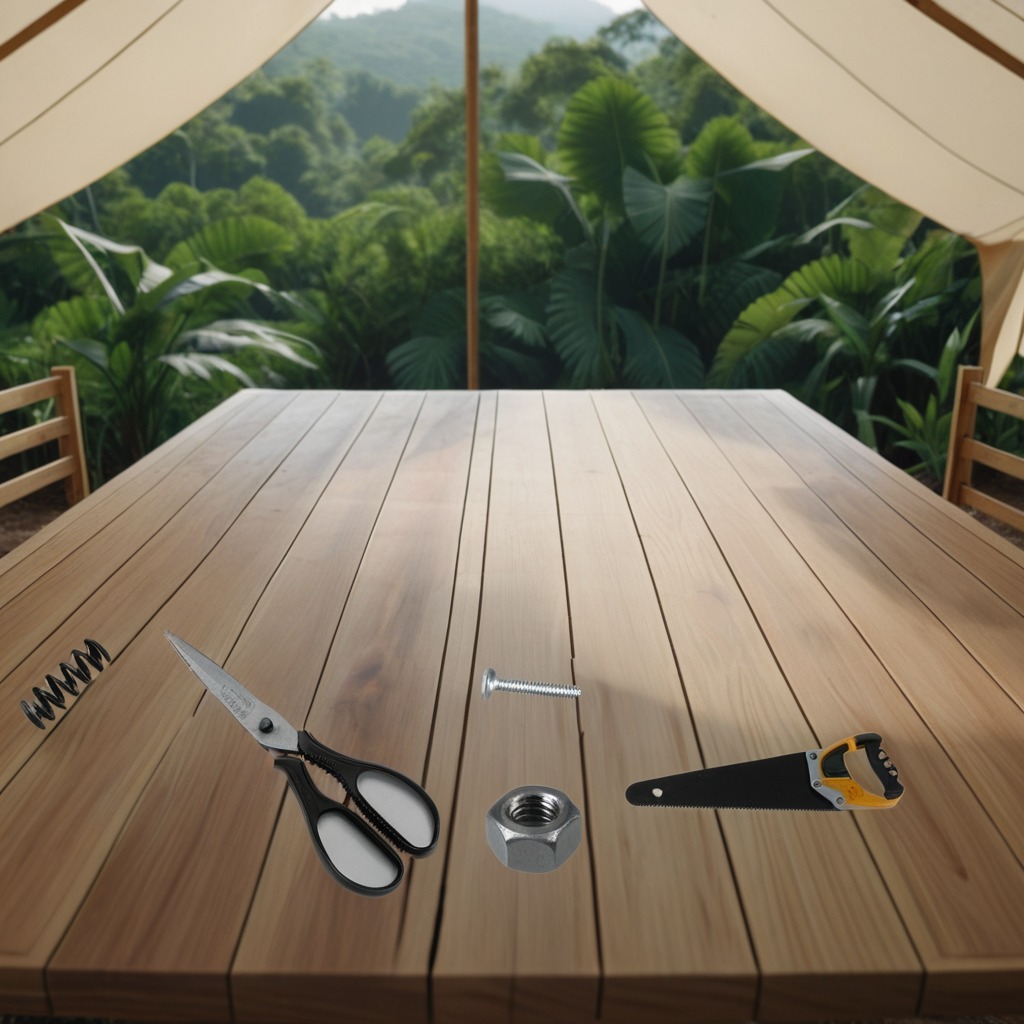
A metal machine screw, a coiled metal spring, a handheld metal saw, a metal nut, and a pair of scissors are lying on the wooden table inside a jungle field workshop tent humid ambient light worn but